Question: i am working on an music app by using which we can listen,buy(iTunes),share the songs.My problem is when user search for a song with a key word we can search for that on iTunes using iTunes API,we have to provide an option that purchase all songs or selected songs among which are returned by search API in a single transaction,just like in shazam music app.
is it possible to purchase multiple songs(or albums) at a time,please guide me to do this.
thank you...
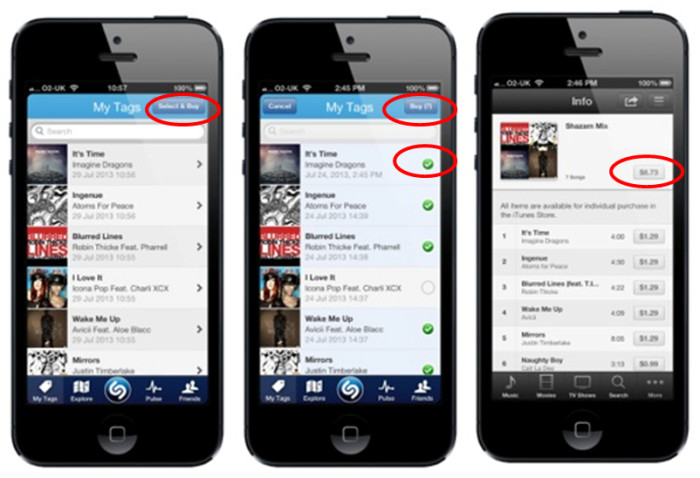
Answer: finally i got an solution for this.i'm posting answer because this may help to others.
We can do this by using <URL> feature in iTunes.Actually this whole process is to be done by our app server side.if we send selected songs data to our server,then our server will request iTunes to create a Collection with those items.For more have a look at
<URL>